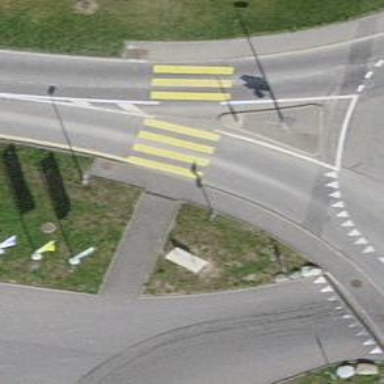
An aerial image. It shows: Zebra crossing on the road.